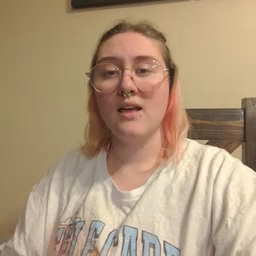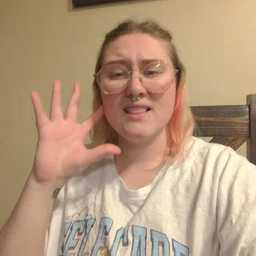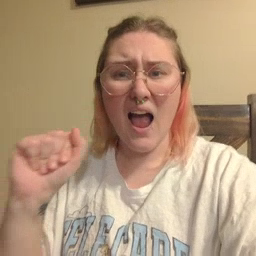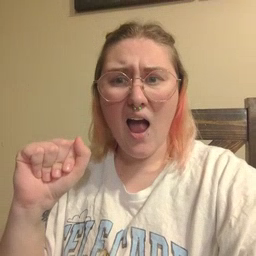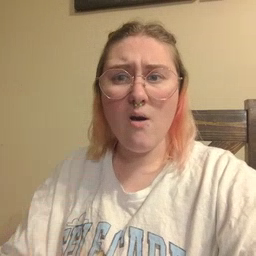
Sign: loud